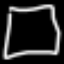
Label: square